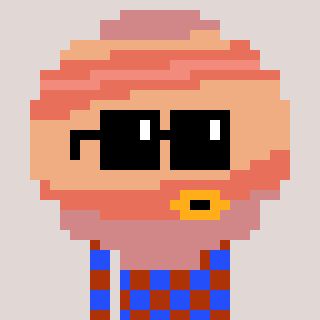
a pixel art character with square black sunglasses, a jupiter-shaped head and a hotbrown-colored body on a warm background